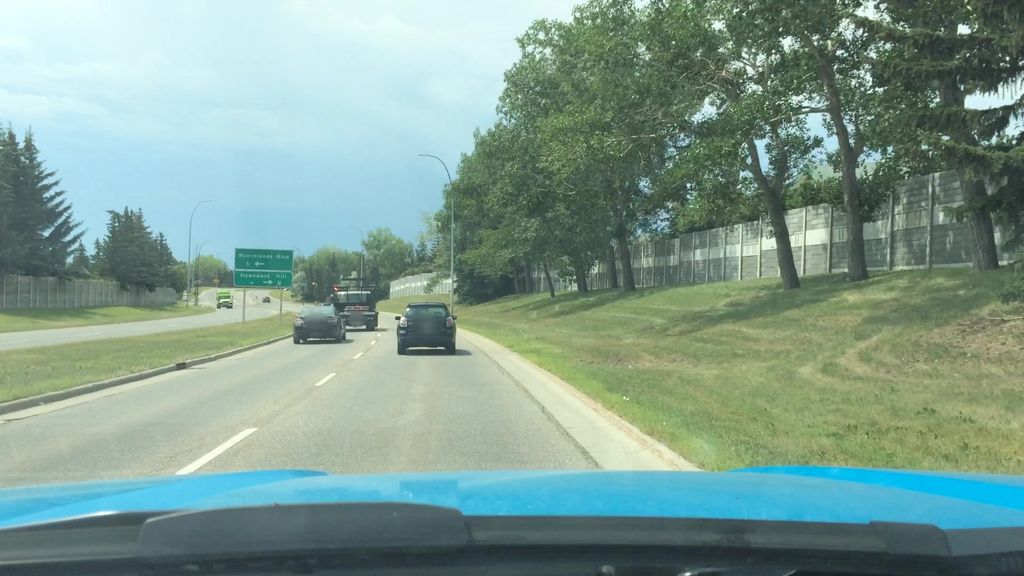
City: calgary